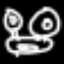
Label: frog